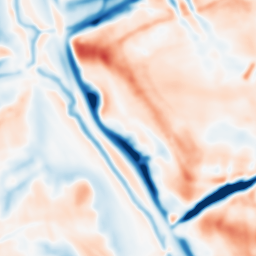
Category: multiscale
Decomposition family: dog_multiscale
Decomposition parameters: sigma_ratio: 1.4
n_scales: 5
base_sigma: 2
Upsampling method: quadratic
Upsampling parameters: scale: 2
Upsampling scale: 2